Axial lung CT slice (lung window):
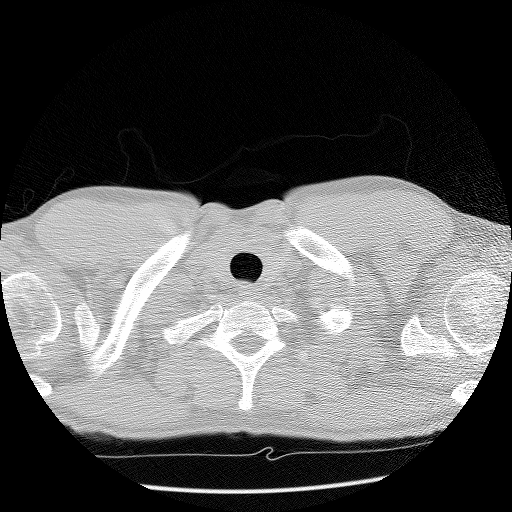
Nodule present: no